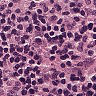
Metastatic tissue present: no